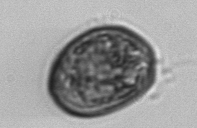
Label: Prorocentrum